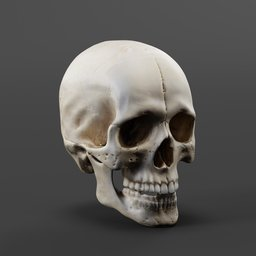
Label: nature